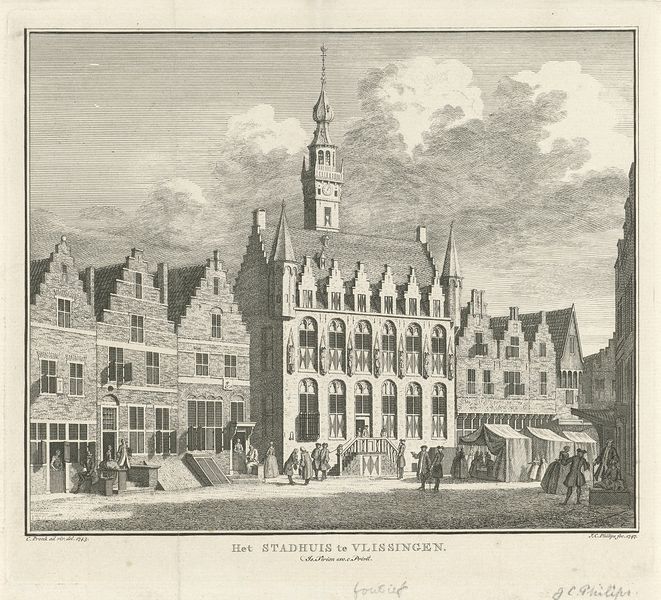
Titel: Gezicht op het stadhuis van Veere
Künstler: Jan Caspar Philips
Standort: Amsterdam
Institution: Rijksmuseum
Schlagwörter: schatten, wolken, frauen, menschen, stadt, fenster, frau, kleider, schwarz, weiss, zeichnung, haus, holland, häuser, personen, front, fensterläden, turm, fassade, giebel, läden, markt, platz, treppe, glockenturm, türmchen, druck, radierung, stich, bürger, wolcken, rathaus, klinker, hasu, zelte, spitzgiebel, stadthaus, vlissingen, vilssingen